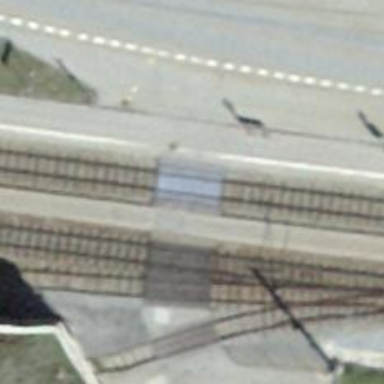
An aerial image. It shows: Railway level crossing.